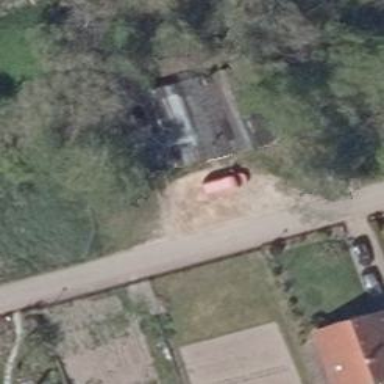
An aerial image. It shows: Farm auxiliary building.